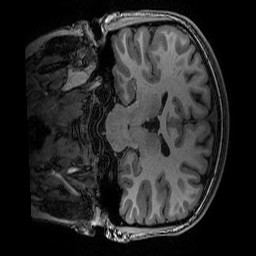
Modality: T1w
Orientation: coronal
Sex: female
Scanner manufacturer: ge
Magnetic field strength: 3 T
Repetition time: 0.007664 s
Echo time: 0.00342 s